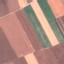
Land use / land cover: AnnualCrop